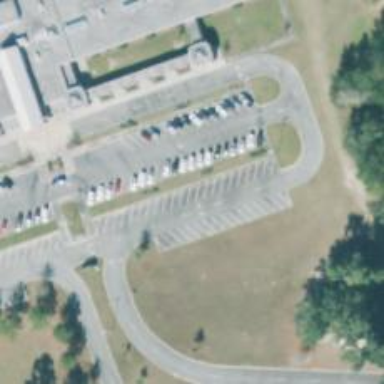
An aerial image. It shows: Parking space.